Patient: sex F, age 56
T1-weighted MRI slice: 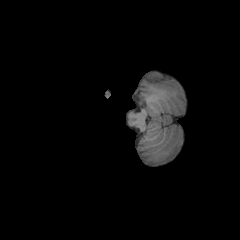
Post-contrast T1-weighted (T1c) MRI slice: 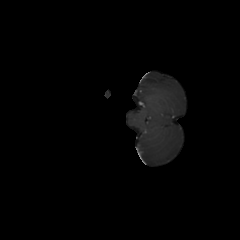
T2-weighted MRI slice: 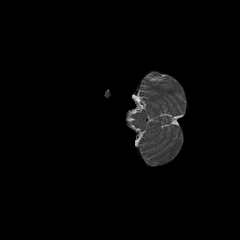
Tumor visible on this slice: no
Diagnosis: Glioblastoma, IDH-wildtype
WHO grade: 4